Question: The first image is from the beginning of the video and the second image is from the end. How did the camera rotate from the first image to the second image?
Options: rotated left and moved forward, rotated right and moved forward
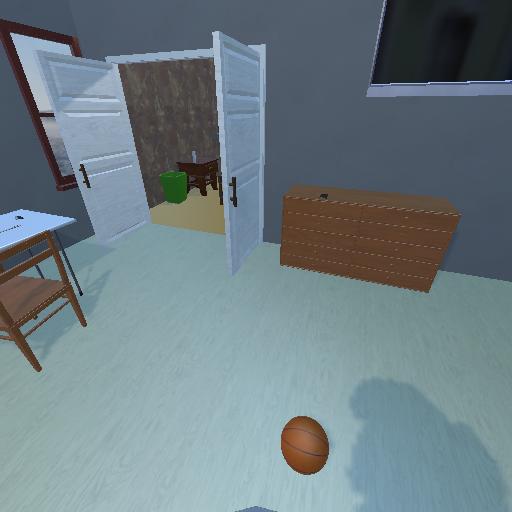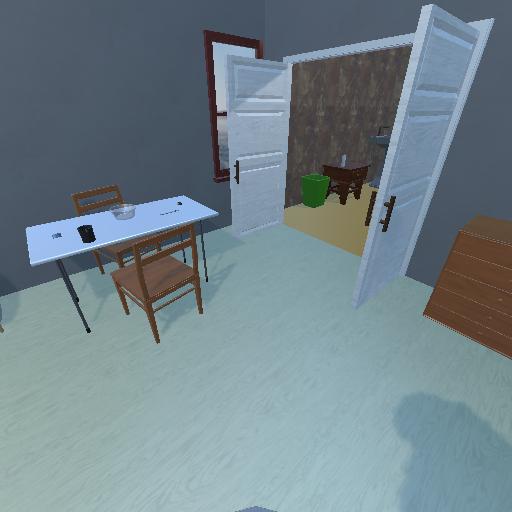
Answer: rotated left and moved forward